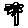
Label: flower